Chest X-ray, PA view. Patient: 50 years old, sex F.
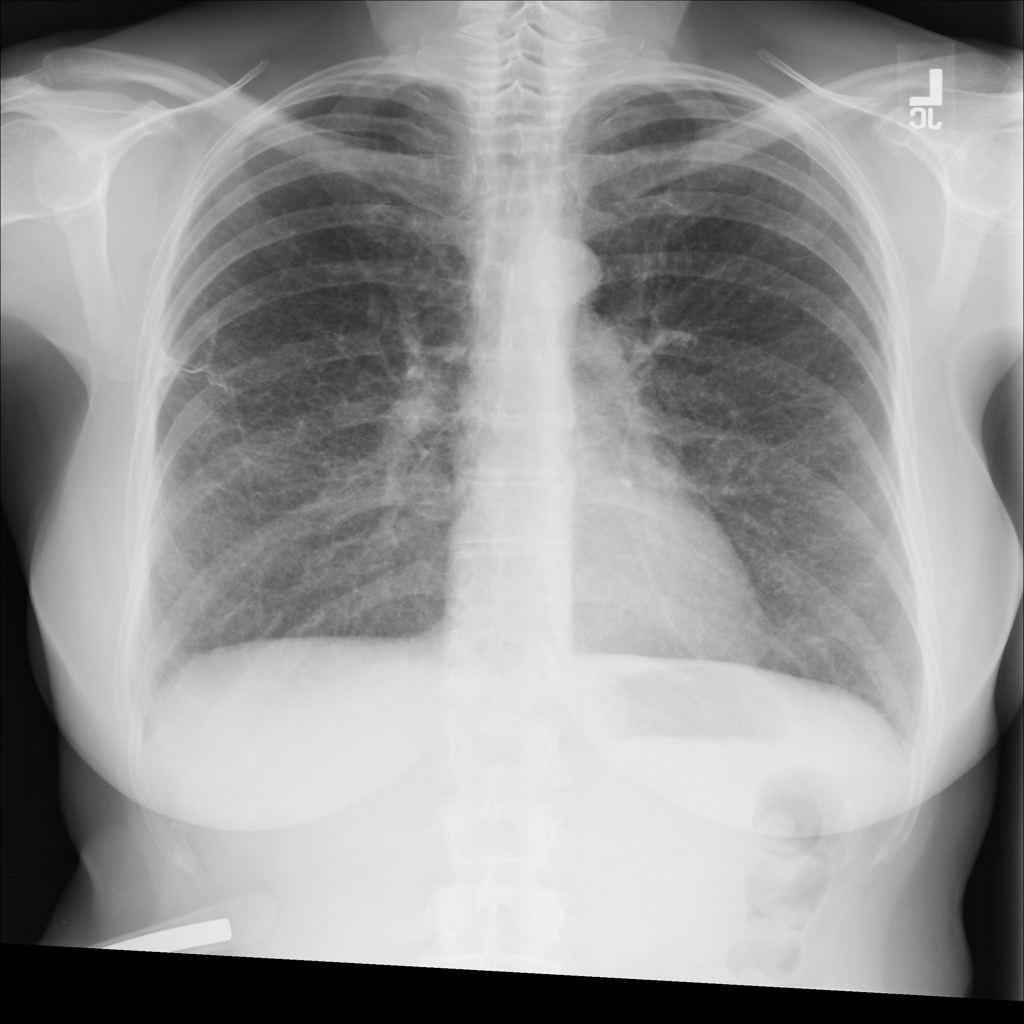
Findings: No Finding